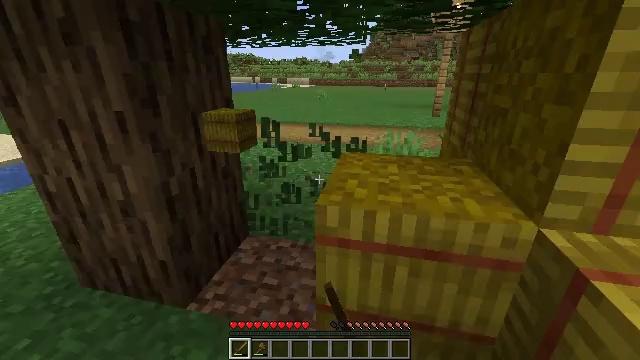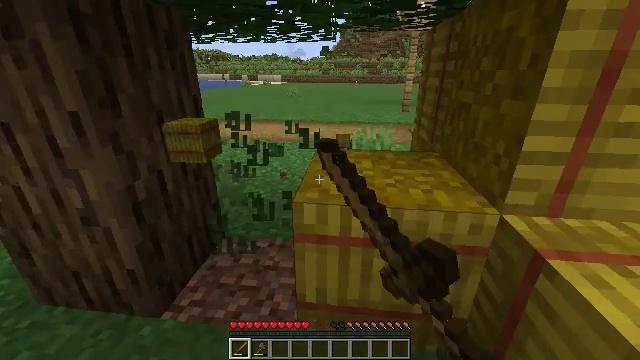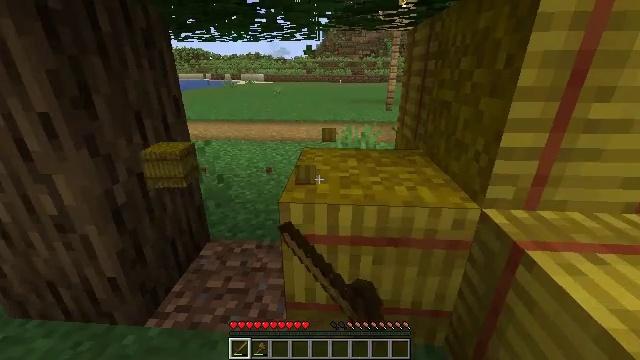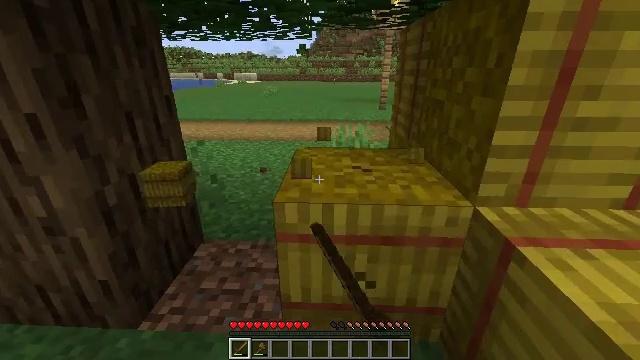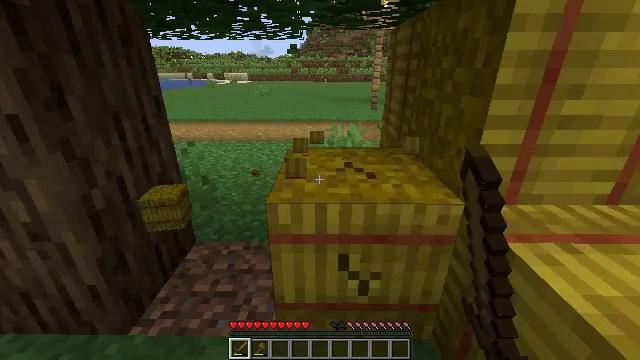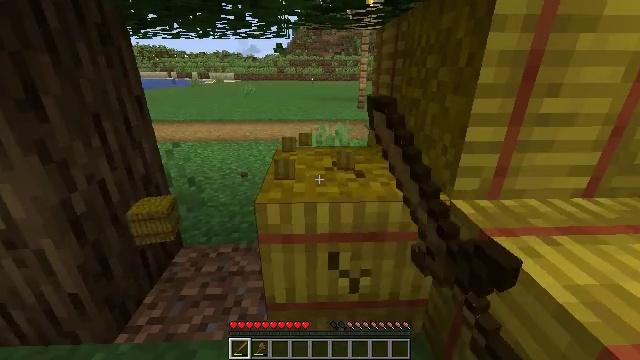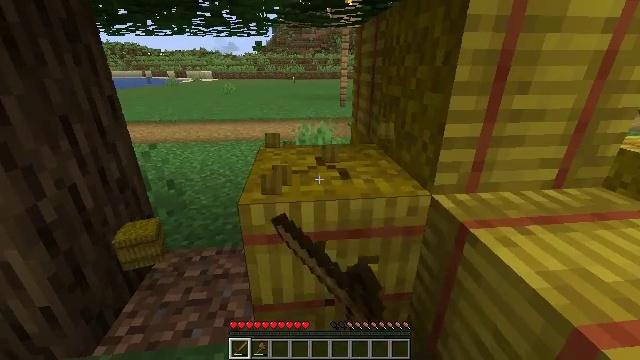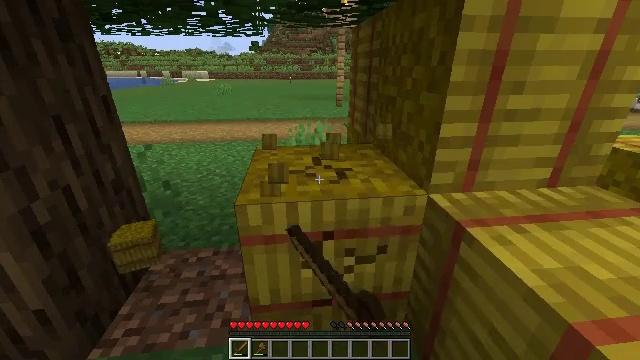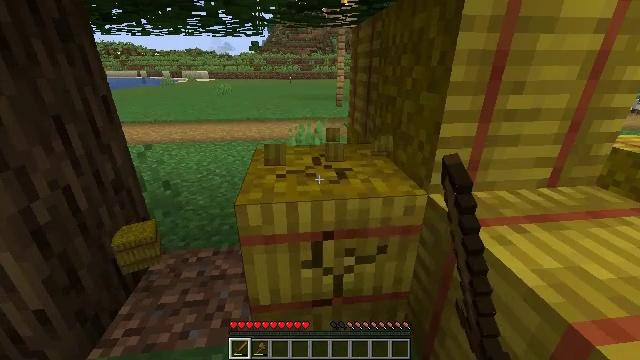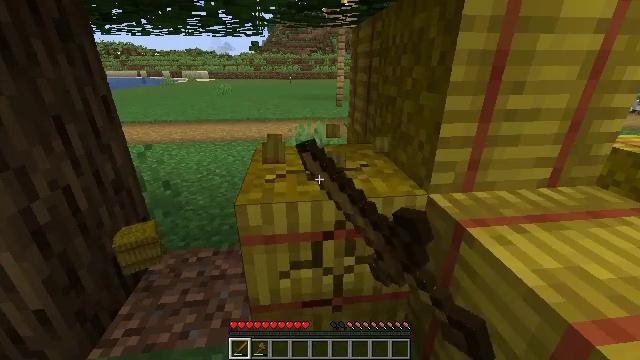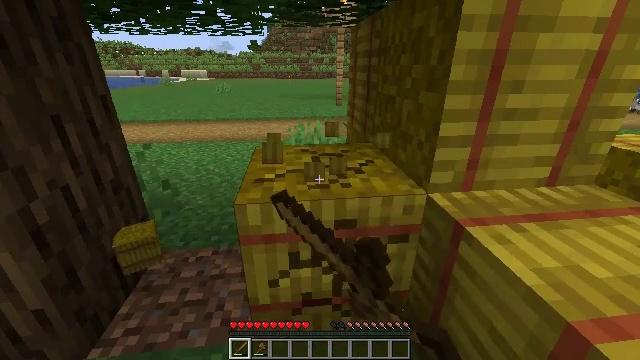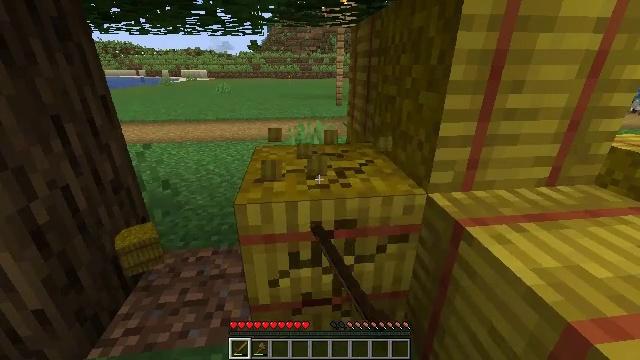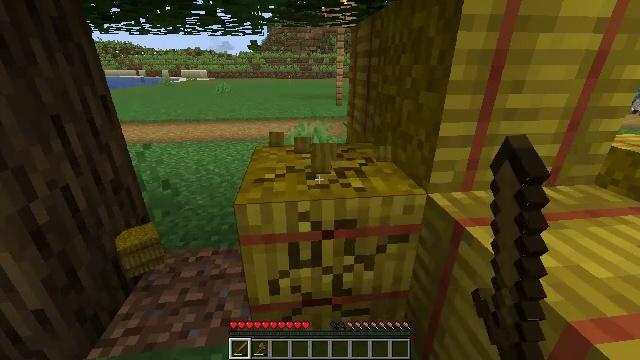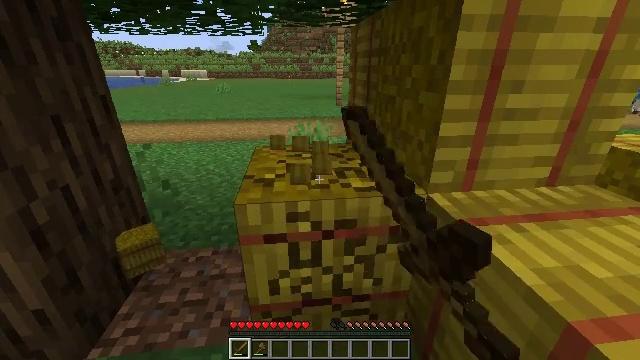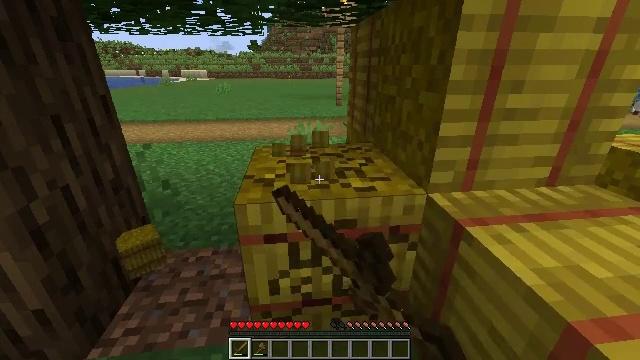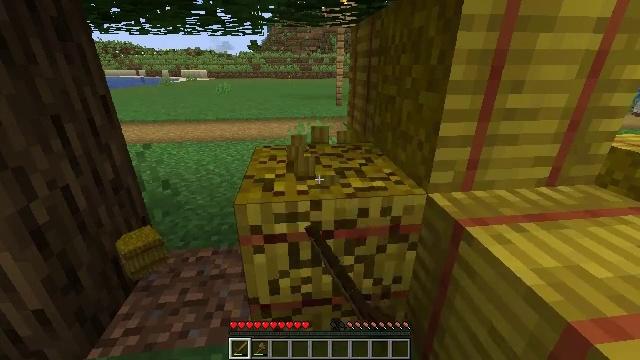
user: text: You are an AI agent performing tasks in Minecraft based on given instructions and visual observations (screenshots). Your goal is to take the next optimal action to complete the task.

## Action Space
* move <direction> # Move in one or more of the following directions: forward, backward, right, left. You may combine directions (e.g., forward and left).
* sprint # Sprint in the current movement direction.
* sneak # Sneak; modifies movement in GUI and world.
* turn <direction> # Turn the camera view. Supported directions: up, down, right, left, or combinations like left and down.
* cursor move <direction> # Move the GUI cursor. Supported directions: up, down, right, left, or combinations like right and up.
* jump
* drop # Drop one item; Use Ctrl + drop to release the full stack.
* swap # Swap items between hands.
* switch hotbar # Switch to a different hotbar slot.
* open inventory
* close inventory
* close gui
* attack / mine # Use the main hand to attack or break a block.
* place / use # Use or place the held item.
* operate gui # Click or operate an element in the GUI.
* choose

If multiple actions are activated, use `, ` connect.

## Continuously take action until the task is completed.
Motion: motion action
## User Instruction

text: Collect a hay block for crafting.
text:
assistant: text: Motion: turn right, attack / mine
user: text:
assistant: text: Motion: turn right, attack / mine
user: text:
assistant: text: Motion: turn right, attack / mine
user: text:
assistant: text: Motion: turn right, attack / mine
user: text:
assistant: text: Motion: turn right, attack / mine
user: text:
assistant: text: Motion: turn right, attack / mine
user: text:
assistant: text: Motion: attack / mine
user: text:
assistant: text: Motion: attack / mine
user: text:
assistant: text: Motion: attack / mine
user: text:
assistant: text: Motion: attack / mine
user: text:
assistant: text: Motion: attack / mine
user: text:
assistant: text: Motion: attack / mine
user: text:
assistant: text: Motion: attack / mine
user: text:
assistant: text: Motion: attack / mine
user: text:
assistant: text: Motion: attack / mine
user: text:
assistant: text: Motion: attack / mine
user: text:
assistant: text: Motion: attack / mine
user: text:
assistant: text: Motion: attack / mine
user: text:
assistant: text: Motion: attack / mine
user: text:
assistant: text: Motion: attack / mine
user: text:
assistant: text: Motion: attack / mine
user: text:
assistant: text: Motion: attack / mine
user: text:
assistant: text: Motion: attack / mine
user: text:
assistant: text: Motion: attack / mine
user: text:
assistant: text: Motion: attack / mine
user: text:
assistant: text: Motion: no_op
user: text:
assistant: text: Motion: no_op
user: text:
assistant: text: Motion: no_op
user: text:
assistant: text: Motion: no_op
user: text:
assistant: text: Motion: no_op